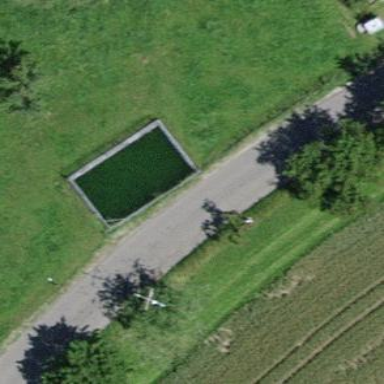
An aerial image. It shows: Water reservoir with emergency water tank.